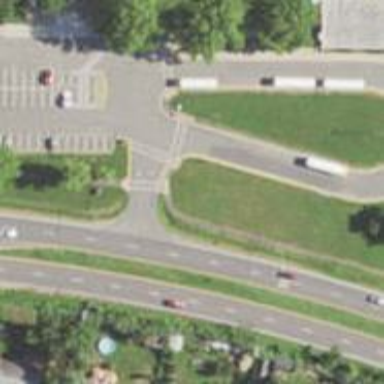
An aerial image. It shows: Uncontrolled road crossing with line markings.